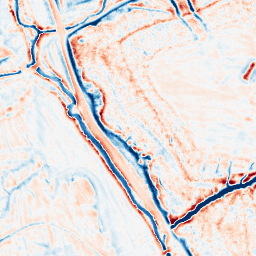
Category: edge_preserving
Decomposition family: bilateral
Decomposition parameters: d: 15
sigma_color: 75
sigma_space: 50
Upsampling method: bspline
Upsampling parameters: scale: 4
Upsampling scale: 4